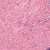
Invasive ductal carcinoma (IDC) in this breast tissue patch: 0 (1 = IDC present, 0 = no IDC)